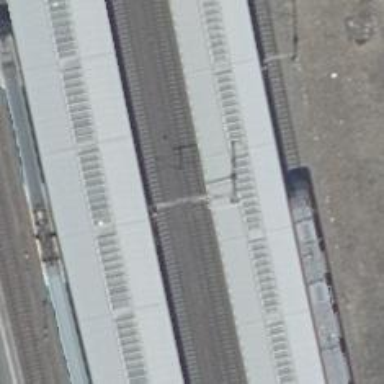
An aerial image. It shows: Railway milestone with catenary mast.